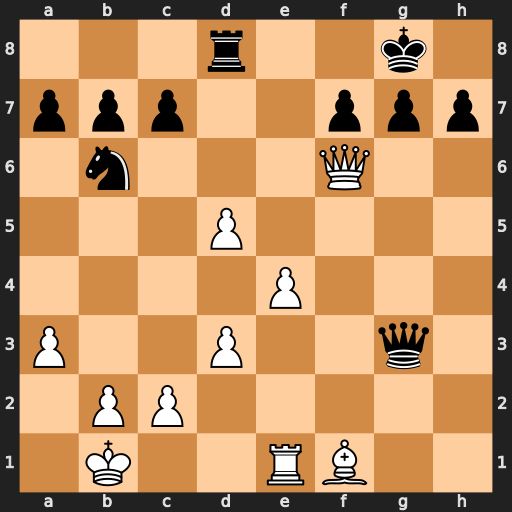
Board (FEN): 3r2k1/ppp2ppp/1n3Q2/3P4/4P3/P2P2q1/1PP5/1K2RB2
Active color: w
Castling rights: -
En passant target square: -
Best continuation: Qxd8#